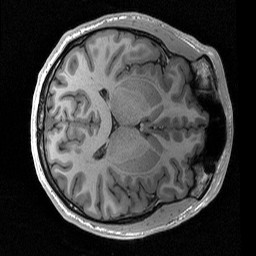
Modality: T1w
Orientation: axial
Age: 22
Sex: male
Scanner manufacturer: siemens
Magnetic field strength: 3 T
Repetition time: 2.53 s
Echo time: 0.00219 s